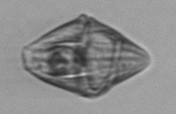
Label: Gyrodinium